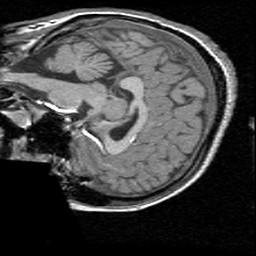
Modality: T1w
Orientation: sagittal
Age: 19
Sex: female